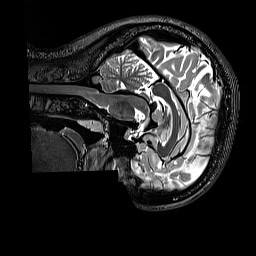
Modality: T2w
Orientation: sagittal
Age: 24
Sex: female
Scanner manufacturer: siemens
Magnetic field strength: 3 T
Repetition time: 3.2 s
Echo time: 0.728 s